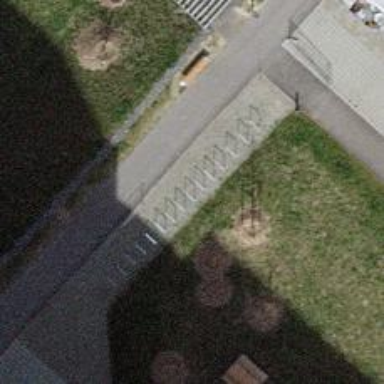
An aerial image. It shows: Bicycle parking area with stands available.